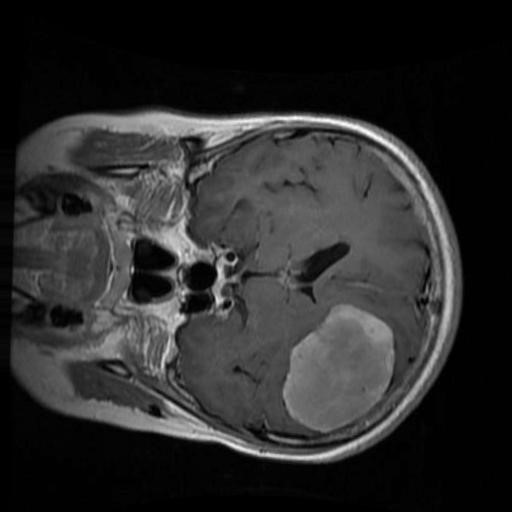
Label: brain_menin